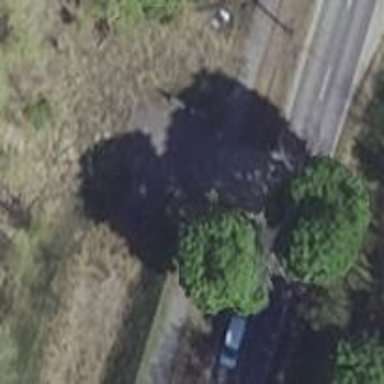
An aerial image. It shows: Broadleaved deciduous tree along the street.